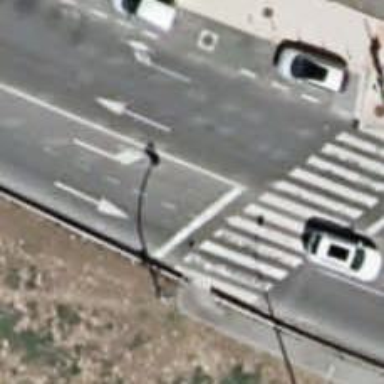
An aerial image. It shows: Traffic signals at road crossing.